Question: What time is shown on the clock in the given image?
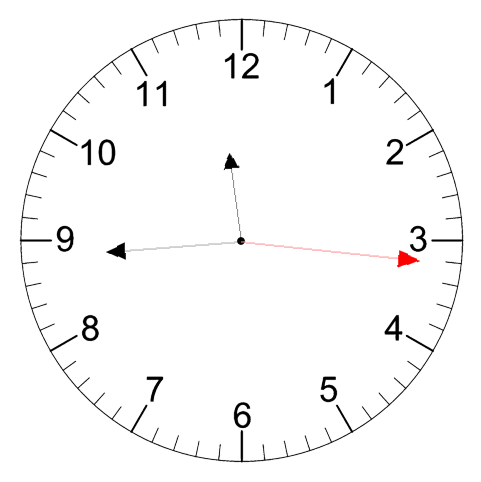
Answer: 11:44:16